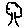
Label: tree